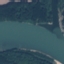
Label: River